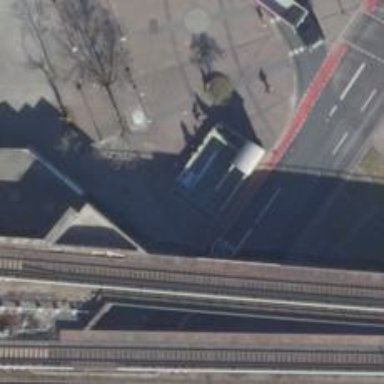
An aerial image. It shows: Entrance to subway station for public transport.